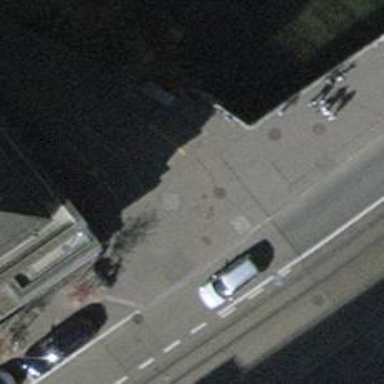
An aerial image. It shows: Unmarked crossing with traffic calming table on the road.